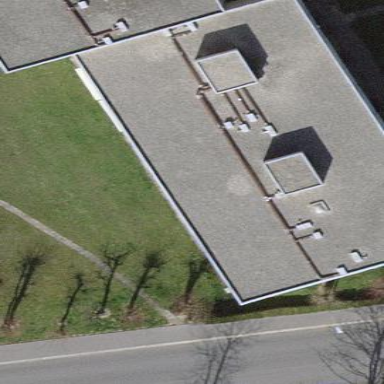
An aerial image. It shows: Image showing building with apartments.